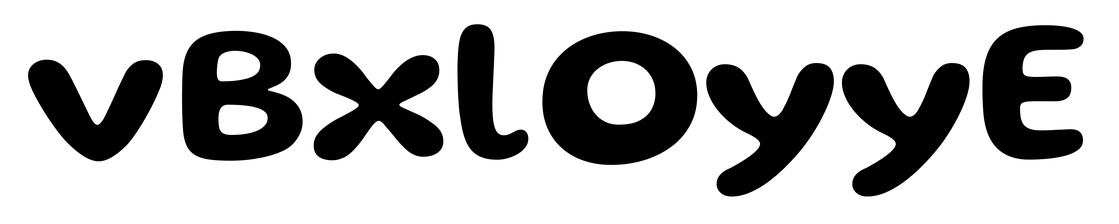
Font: Gluten_SemiBold